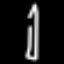
Label: pencil